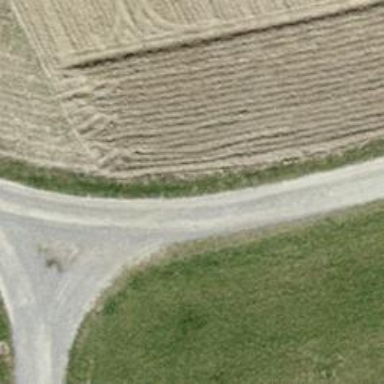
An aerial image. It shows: Pebblestone track with grade2 tracktype.